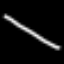
Label: line